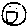
Label: smiley face